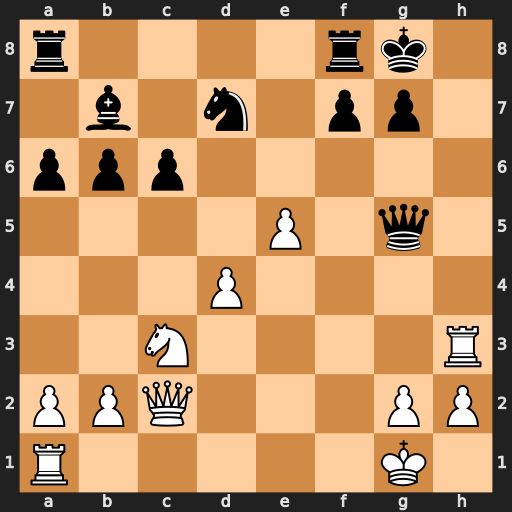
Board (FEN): r4rk1/1b1n1pp1/ppp5/4P1q1/3P4/2N4R/PPQ3PP/R5K1
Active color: w
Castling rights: -
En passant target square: -
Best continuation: Qh7#